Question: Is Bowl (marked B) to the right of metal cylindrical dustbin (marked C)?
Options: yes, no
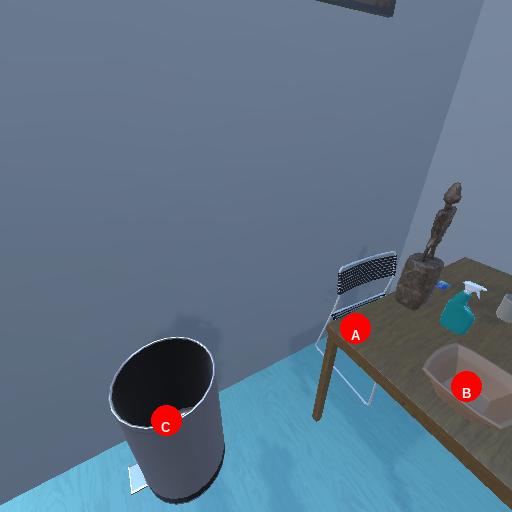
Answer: yes